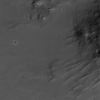
Label: not_dusty